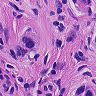
Metastatic tissue present: yes